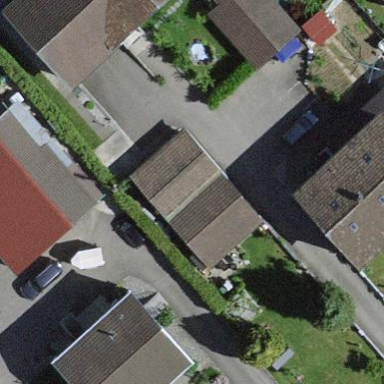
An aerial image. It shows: Garage building.